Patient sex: M
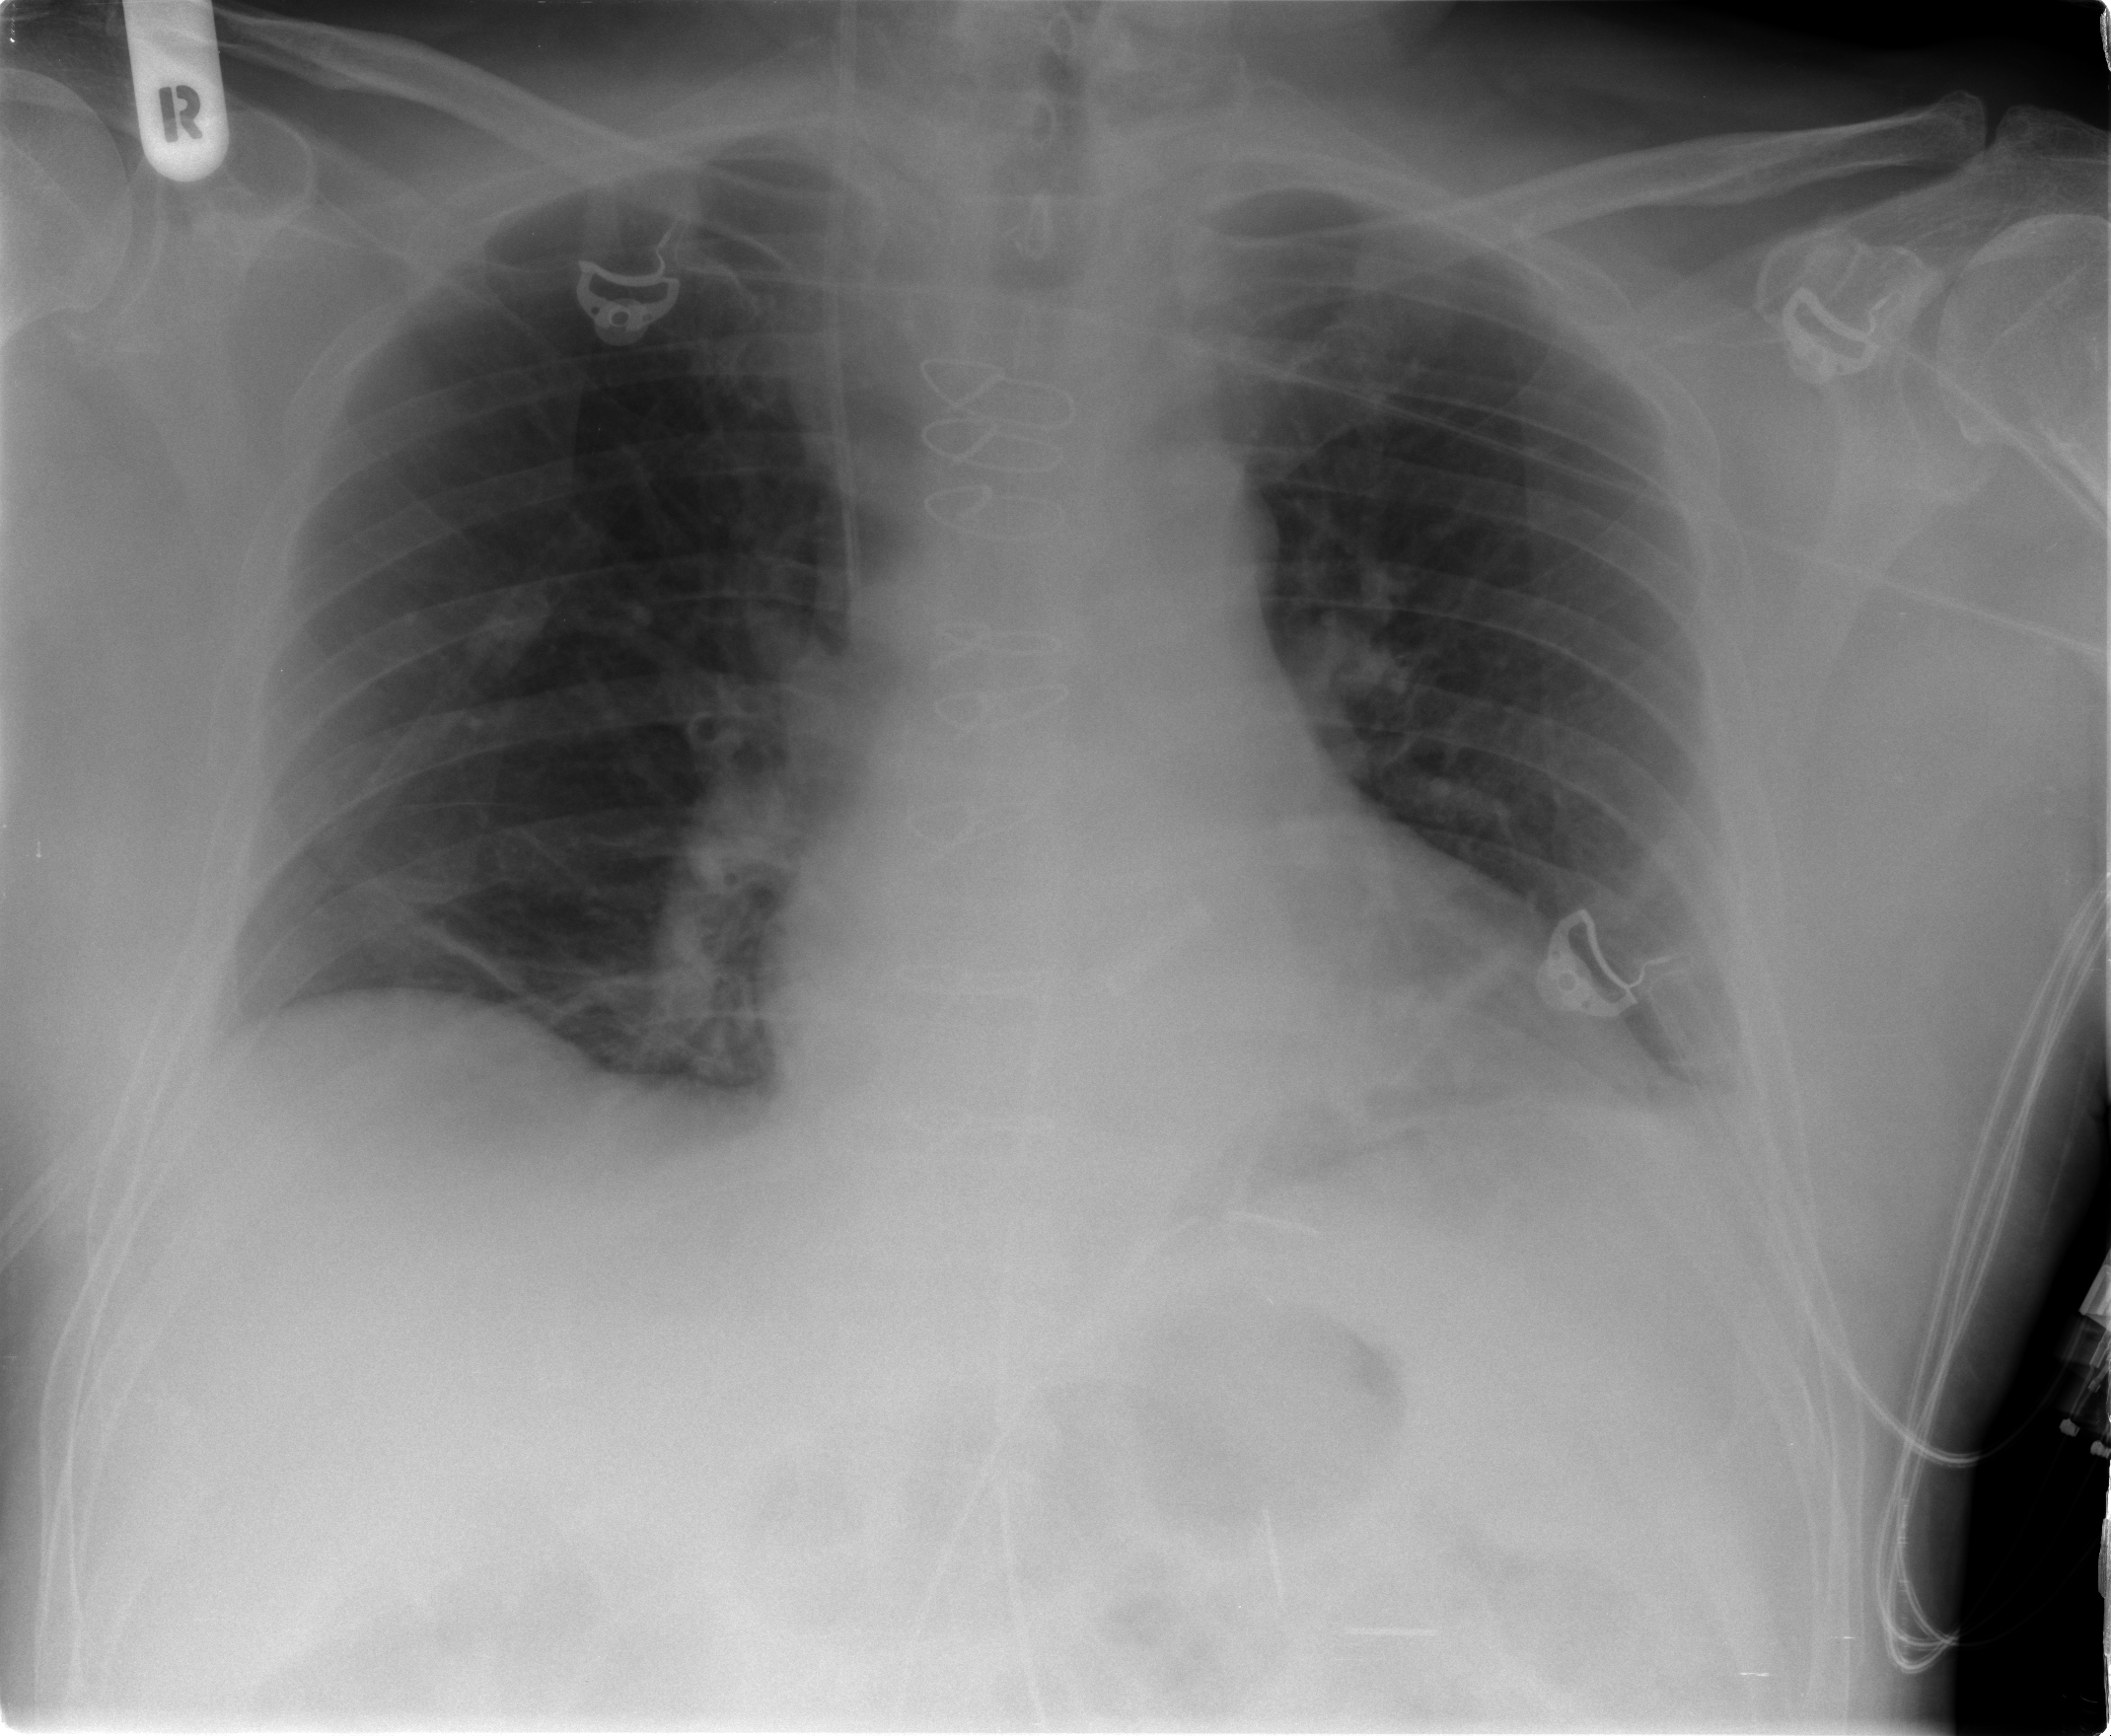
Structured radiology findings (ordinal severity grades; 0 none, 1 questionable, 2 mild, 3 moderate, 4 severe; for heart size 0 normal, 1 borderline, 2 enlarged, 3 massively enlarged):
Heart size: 1
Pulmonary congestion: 1
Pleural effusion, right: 1
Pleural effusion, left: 1
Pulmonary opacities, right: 0
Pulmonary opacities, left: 0
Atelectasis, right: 2
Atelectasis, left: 1